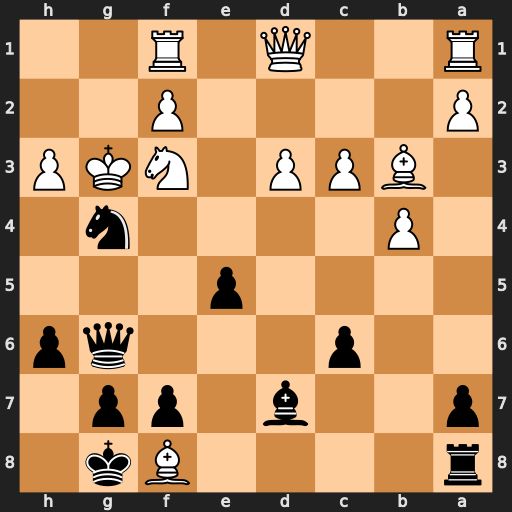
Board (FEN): r4Bk1/p2b1pp1/2p3qp/4p3/1P4n1/1BPP1NKP/P4P2/R2Q1R2
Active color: b
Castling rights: -
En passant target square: -
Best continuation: Ne3+ Ng5 Qxg5+